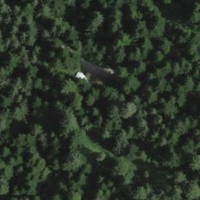
EUNIS habitat code: 43
Species observed at this site:
Lamium galeobdolon